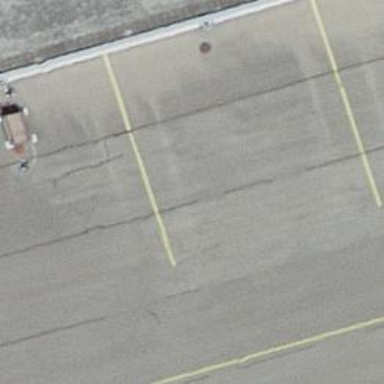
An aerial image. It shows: Airport parking position.